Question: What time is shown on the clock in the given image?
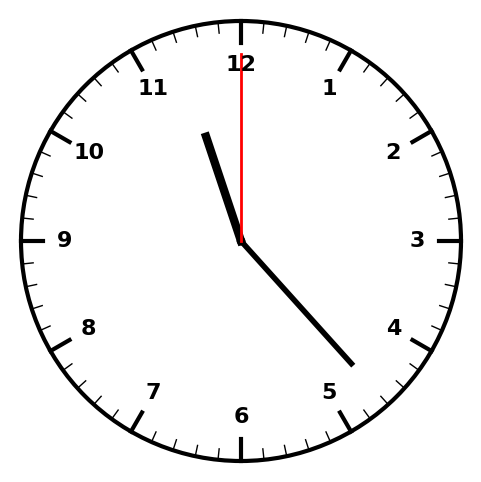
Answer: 11:23:00